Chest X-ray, PA view. Patient: 53 years old, sex M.
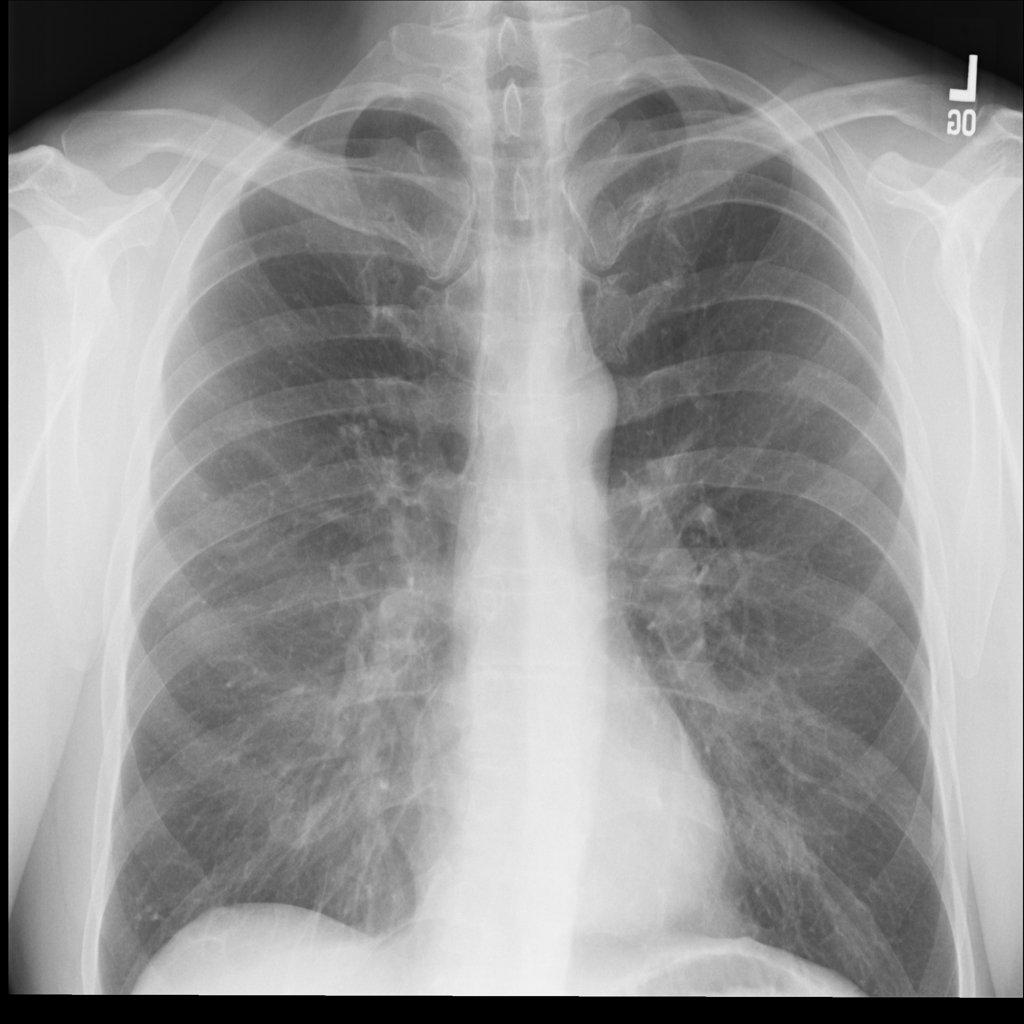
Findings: No Finding